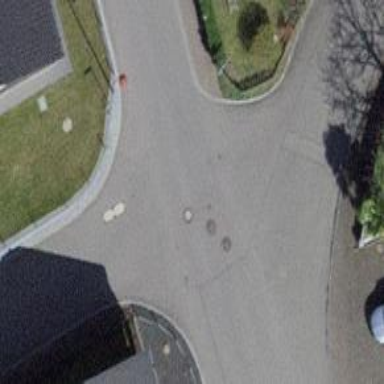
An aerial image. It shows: Residential road with asphalt surface and sidewalk on the left.